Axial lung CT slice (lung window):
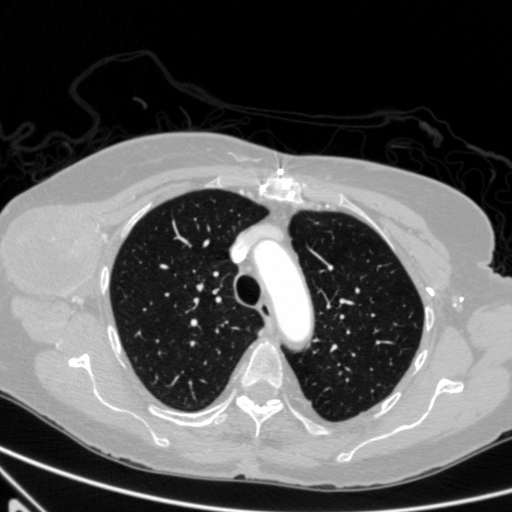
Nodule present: no